Question: I'm trying to set the width of a navigation bar on a Wordpress site via CSS. It should be 52.5em on Mac (Safari/Chrome/Firefox). However, that setting causes the menu to break and wrap into two lines on Windows (IE).
Is there a better way to set the width so that it looks good in all browsers (rather than a static width value)? I tried 'width: 100%', but it did this:

My CSS is:
'#navigation { width: 52.5em; }'
Link: <URL>
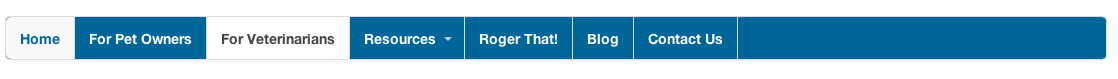
Answer: '''
ul.nav {
position: relative;
margin-bottom: 0px;
width: 760px;
margin-right: 30px;
}
'''
width: 760px; !!!! no auto!!!
use a devel... tools of firefox Ctrl+Shift+I